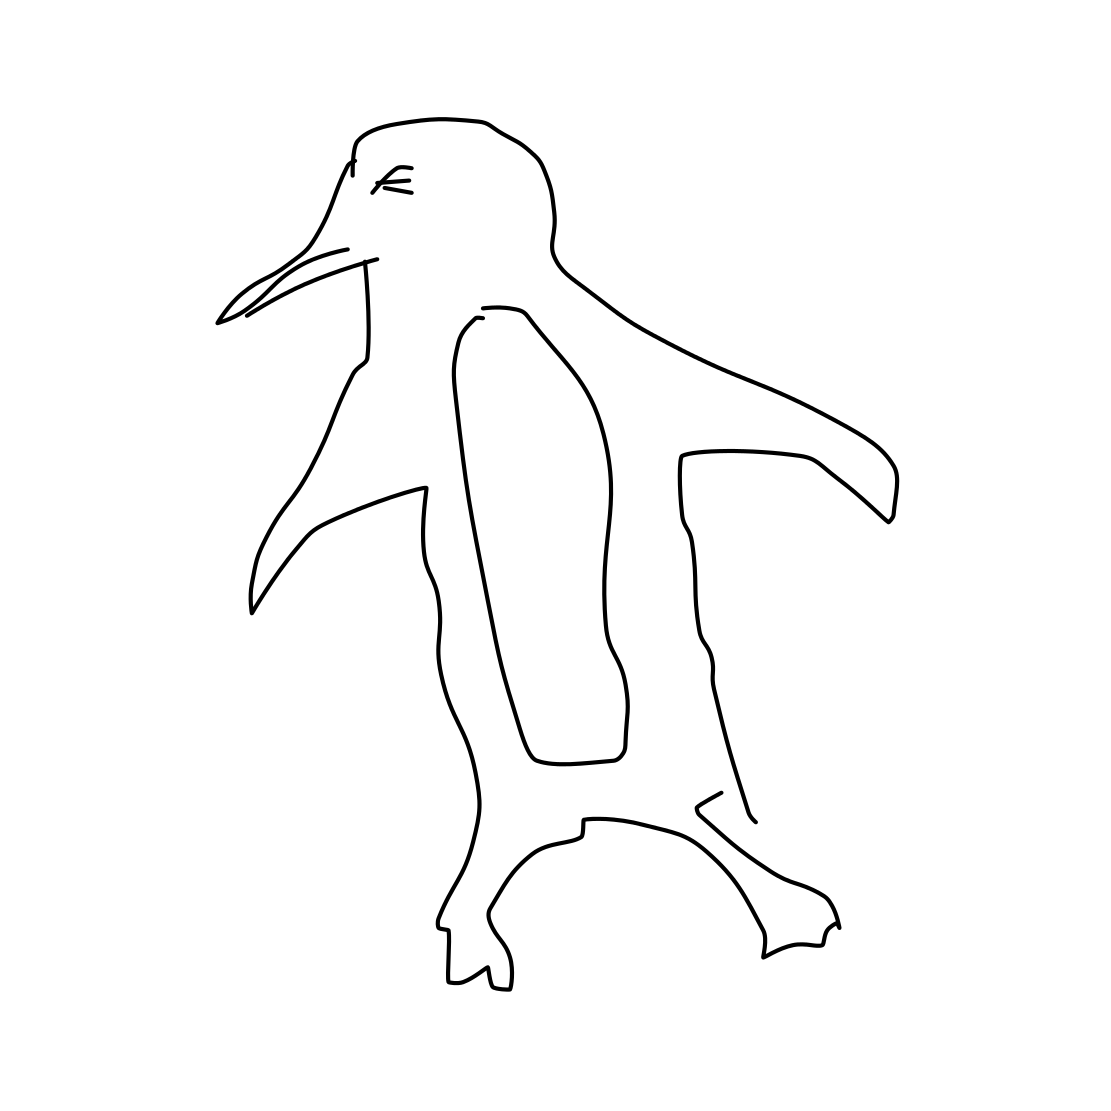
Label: penguin